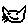
Label: cat